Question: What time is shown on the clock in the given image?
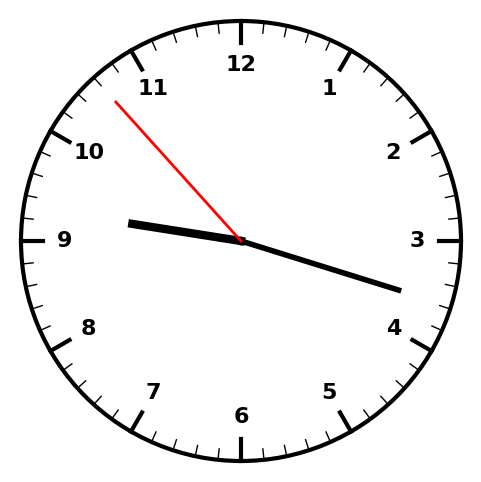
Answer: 09:17:53